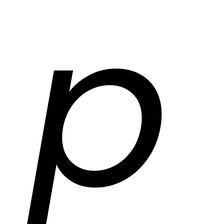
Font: Poppins-Italic